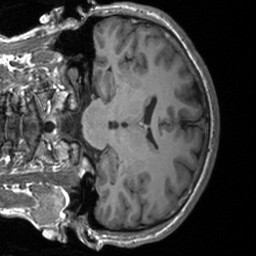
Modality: T1w
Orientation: coronal
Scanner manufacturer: siemens
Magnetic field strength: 3 T
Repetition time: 1.9 s
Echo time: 0.00226 s